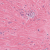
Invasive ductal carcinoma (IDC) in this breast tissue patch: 0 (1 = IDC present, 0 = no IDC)